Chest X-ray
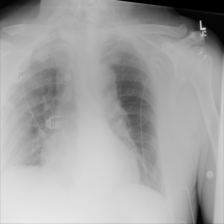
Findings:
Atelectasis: negative
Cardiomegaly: negative
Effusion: negative
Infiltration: negative
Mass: negative
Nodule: negative
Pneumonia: negative
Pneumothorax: negative
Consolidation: negative
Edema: negative
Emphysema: negative
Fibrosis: negative
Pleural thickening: negative
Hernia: negative